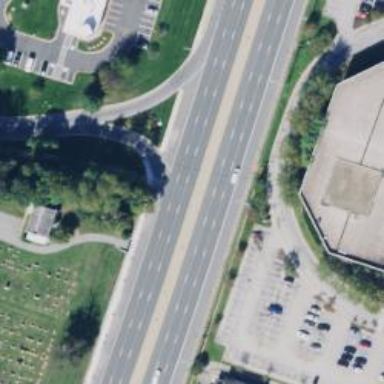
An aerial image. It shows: Trunk highway.